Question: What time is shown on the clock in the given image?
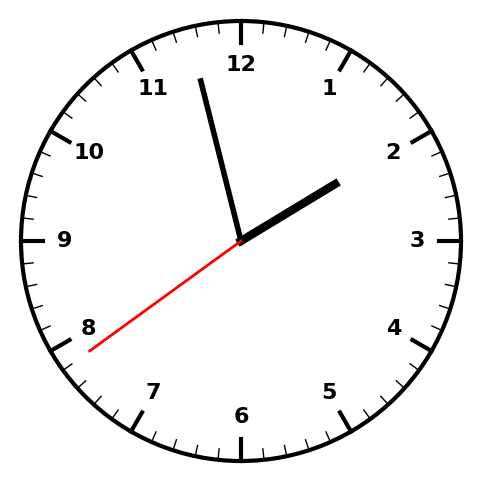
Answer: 01:57:39